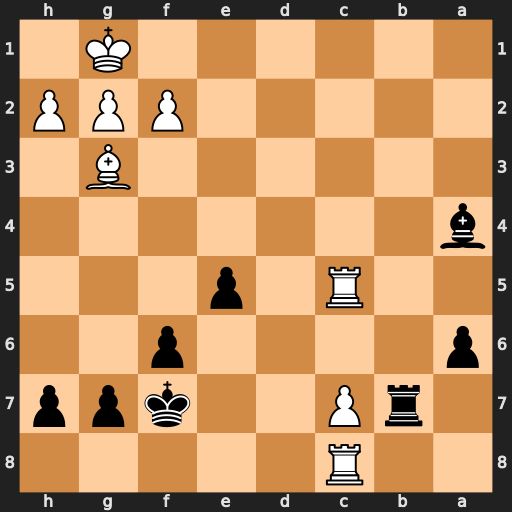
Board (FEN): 2R5/1rP2kpp/p4p2/2R1p3/b7/6B1/5PPP/6K1
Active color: b
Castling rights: -
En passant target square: -
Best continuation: Rb1+ Rc1 Rxc1#